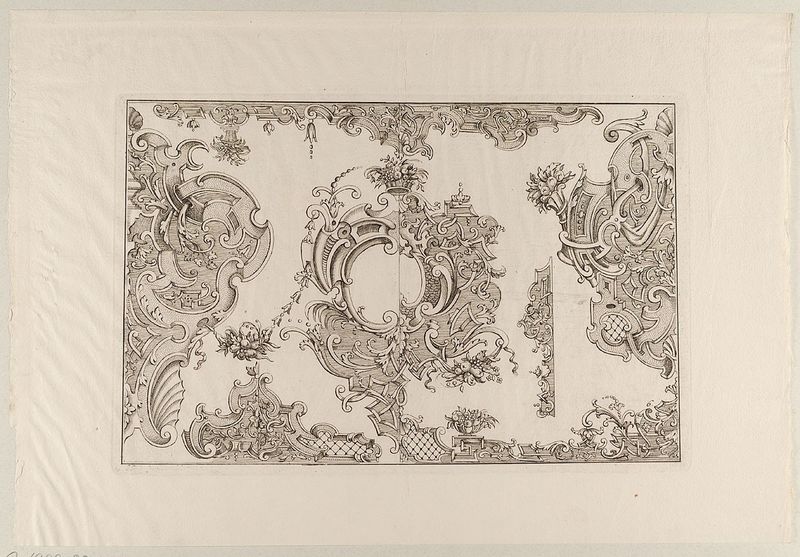
Titel: Unterschiedliche Ornamente aus Laub- und Bandelwerk, Blatt 6 aus der Folge 'Gantz Neu invindirtes Laub und Bandelwercks Erster Theil'
Künstler: Johann Jacob Baumgartner
Standort: Hamburg
Institution: Museum für Kunst und Gewerbe Hamburg
Schlagwörter: frucht, papier, grafik, graphik, ornamente, fotografie, photographie, druckgraphik, druckgrafik, stich, girlanden, art, laubwerk, blattwerk, pike, kupferstich, verzierungen, fruchtkorb, randornament, bandelwerk, abstract, reproduktionen, blumengewinde, flowers, druckerzeugnisse, früchte, ornamentstich, vorlageblätter, füllhorn, middle age, squared